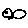
Label: fish